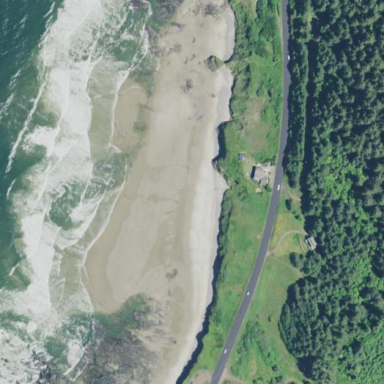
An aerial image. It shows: Scenic beach with natural beauty.